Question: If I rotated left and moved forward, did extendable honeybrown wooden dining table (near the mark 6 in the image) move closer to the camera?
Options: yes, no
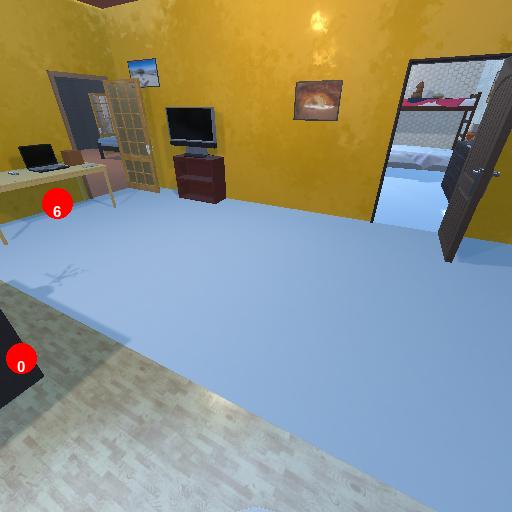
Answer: yes